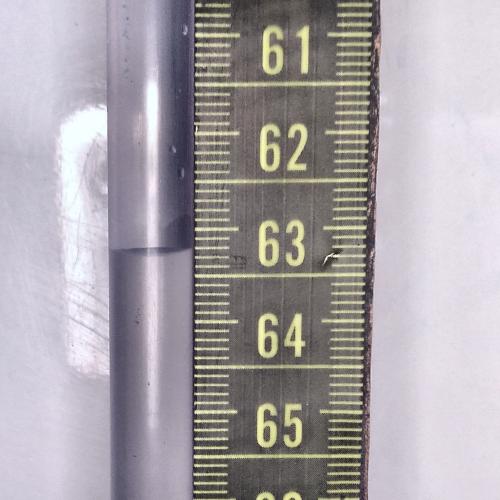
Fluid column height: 63.2 cm